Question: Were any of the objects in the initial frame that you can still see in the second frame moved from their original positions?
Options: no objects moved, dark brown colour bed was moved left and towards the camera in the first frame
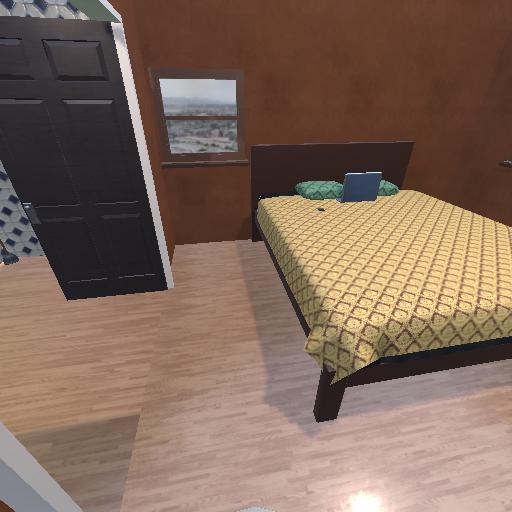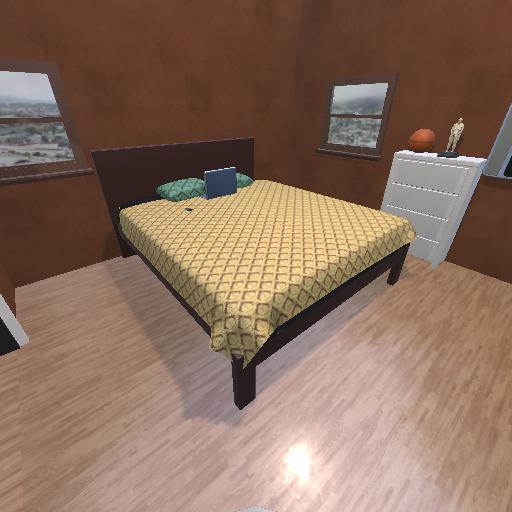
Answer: no objects moved